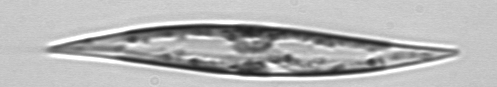
Label: Pleurosigma